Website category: jobs
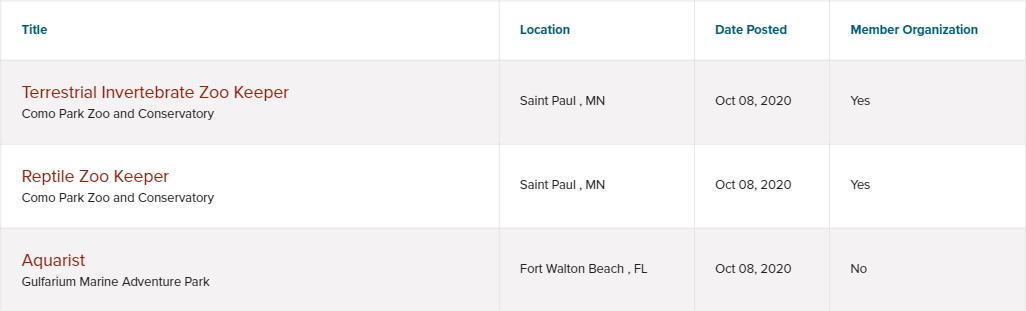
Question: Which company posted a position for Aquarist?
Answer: Gulfarium Marine Adventure Park

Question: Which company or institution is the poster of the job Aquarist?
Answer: Gulfarium Marine Adventure Park

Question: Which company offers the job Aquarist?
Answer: Gulfarium Marine Adventure Park

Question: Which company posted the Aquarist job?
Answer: Gulfarium Marine Adventure Park

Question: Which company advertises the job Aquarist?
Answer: Gulfarium Marine Adventure Park

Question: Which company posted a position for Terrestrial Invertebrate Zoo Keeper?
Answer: Como Park Zoo and Conservatory

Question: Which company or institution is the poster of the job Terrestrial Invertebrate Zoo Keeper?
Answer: Como Park Zoo and Conservatory

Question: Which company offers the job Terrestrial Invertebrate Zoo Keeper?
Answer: Como Park Zoo and Conservatory

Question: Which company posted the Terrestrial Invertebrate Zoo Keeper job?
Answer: Como Park Zoo and Conservatory

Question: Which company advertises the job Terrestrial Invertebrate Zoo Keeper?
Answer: Como Park Zoo and Conservatory

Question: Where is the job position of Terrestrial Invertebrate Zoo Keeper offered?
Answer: Saint Paul , MN

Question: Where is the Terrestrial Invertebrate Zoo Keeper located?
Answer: Saint Paul , MN

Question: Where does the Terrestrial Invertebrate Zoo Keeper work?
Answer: Saint Paul , MN

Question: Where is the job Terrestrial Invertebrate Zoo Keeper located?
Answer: Saint Paul , MN

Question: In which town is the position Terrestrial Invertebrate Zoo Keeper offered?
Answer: Saint Paul , MN

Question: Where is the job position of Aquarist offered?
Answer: Fort Walton Beach , FL

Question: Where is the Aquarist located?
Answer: Fort Walton Beach , FL

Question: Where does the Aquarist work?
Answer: Fort Walton Beach , FL

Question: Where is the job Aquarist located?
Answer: Fort Walton Beach , FL

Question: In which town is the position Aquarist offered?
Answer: Fort Walton Beach , FL

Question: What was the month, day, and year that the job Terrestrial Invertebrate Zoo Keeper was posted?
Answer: Oct 08, 2020

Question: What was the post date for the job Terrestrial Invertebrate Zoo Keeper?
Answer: Oct 08, 2020

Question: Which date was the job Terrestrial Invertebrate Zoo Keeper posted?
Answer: Oct 08, 2020

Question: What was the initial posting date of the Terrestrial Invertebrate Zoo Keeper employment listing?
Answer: Oct 08, 2020

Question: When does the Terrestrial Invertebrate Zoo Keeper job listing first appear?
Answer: Oct 08, 2020

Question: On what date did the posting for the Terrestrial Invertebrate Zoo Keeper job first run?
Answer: Oct 08, 2020

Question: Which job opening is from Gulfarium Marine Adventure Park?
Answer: Aquarist

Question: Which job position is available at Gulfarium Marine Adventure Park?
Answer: Aquarist

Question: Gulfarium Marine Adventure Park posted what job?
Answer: Aquarist

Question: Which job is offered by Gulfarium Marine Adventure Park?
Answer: Aquarist

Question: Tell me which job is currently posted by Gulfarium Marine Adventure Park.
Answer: Aquarist

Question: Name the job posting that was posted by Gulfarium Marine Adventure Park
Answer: Aquarist

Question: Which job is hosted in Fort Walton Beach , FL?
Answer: Aquarist

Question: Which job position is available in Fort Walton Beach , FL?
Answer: Aquarist

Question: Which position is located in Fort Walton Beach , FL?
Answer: Aquarist

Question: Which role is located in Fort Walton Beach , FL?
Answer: Aquarist

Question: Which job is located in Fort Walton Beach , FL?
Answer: Aquarist

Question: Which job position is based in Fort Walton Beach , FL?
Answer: Aquarist